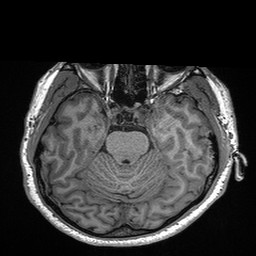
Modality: T1w
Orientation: coronal
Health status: healthy
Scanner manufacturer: siemens
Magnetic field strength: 3 T
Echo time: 0.00298 s